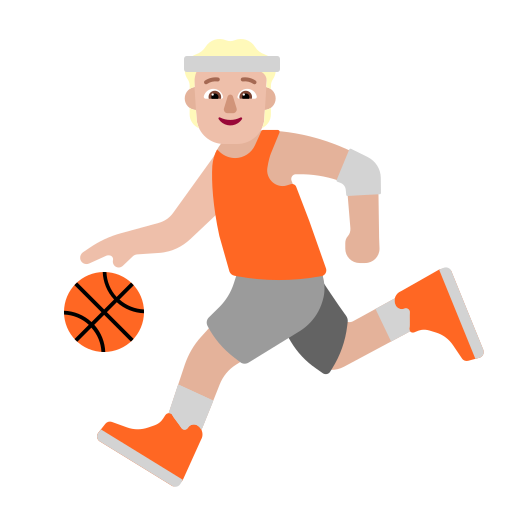
person bouncing ball flat  light